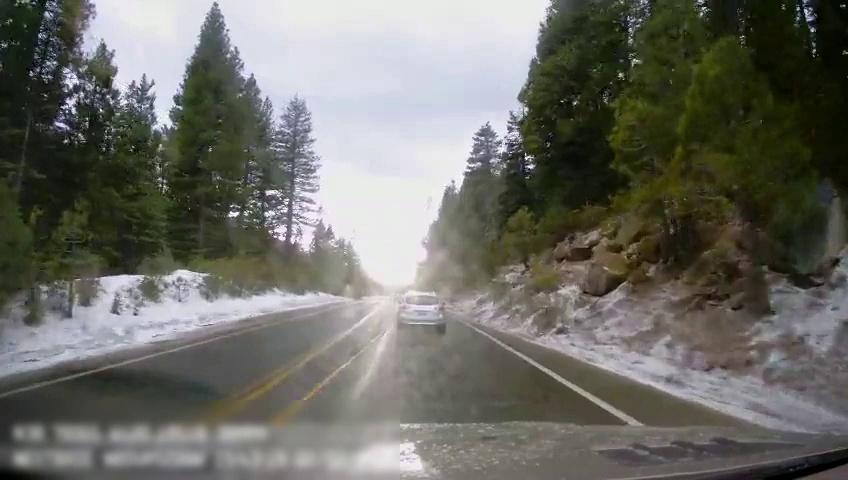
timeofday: Day
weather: Cloudy
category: Drivable Space
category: Vehicles | Car
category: Lanes | Current Lane
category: Lanes | Current Lane
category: Lanes | Opposite Lane
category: Lanes | Opposite Lane